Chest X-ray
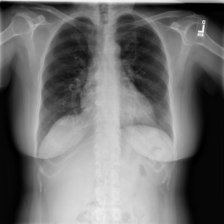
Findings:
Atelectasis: negative
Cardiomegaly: negative
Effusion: negative
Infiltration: negative
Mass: negative
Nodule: negative
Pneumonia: negative
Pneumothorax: negative
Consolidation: negative
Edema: negative
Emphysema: negative
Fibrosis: negative
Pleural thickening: negative
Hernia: negative